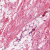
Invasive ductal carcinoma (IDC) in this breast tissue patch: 0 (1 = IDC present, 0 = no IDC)